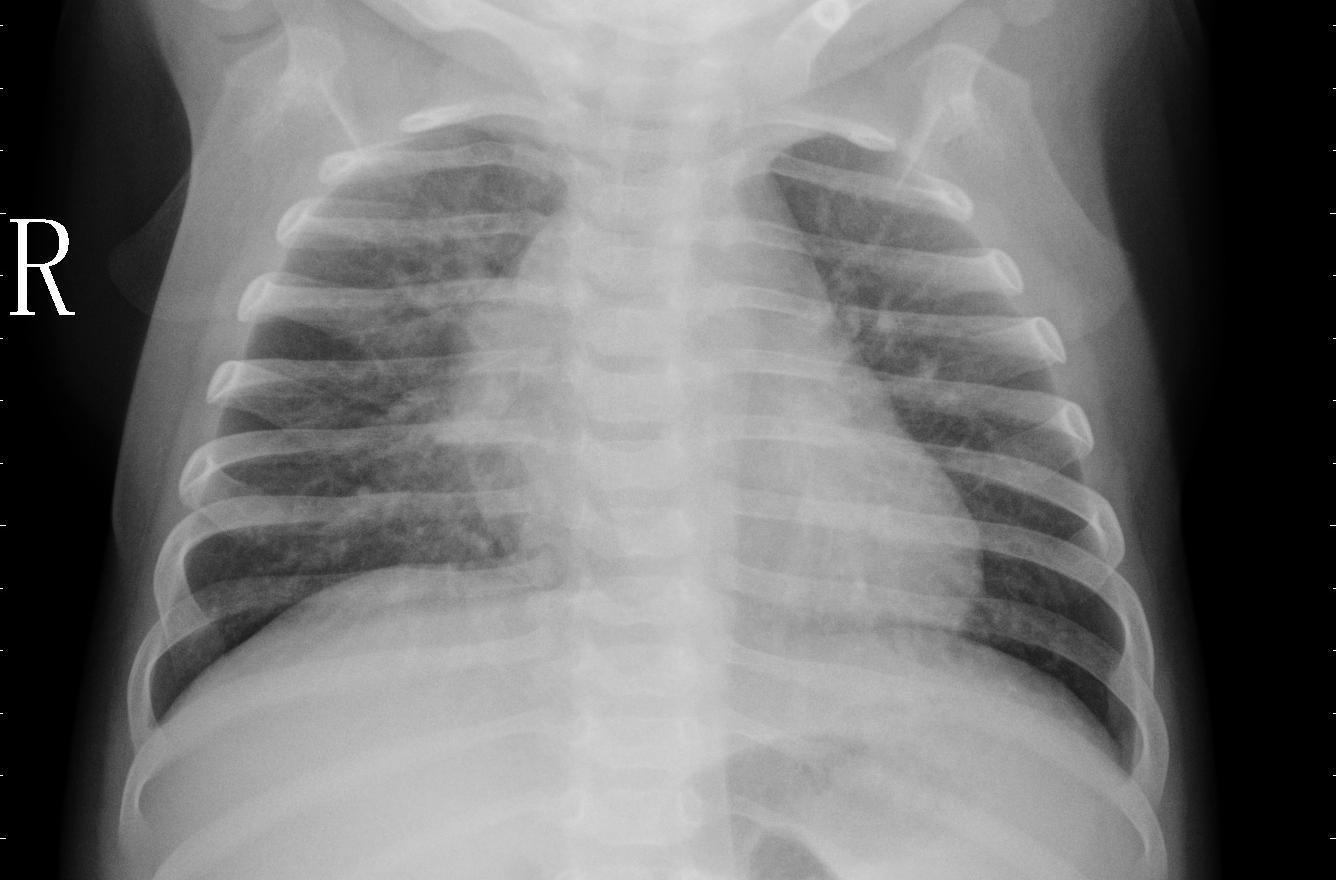
Diagnosis: PNEUMONIA